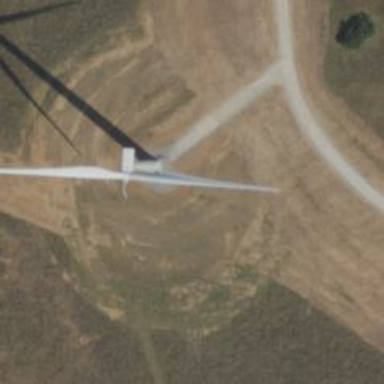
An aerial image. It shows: Wind turbine generator harnessing power from the wind.